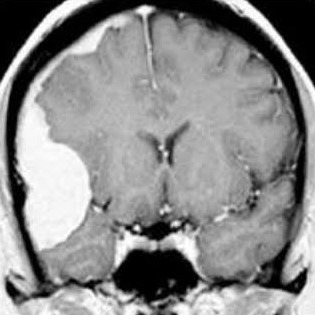
Label: meningioma